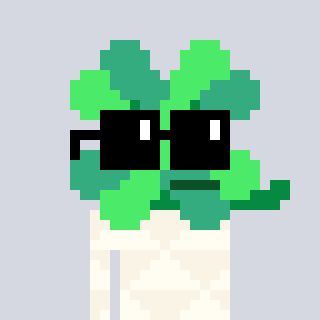
a pixel art character with square black sunglasses, a clover-shaped head and a grayscale-colored body on a cool background